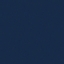
Land use / land cover class: SeaLake